Question: I am trying to align the elements shown in the below picture in the following way. I want the slideshow image to be where it is now, the title link where it is now, but I want the description text to be below the title and aligned next to the slideshow image, not have the div stack behind it.
Does anyone know an element that I can put on the slideshow image (with the green border) in order for this item to not allow the div to stack behind it?
The title of this below has a float:left on it which is making it appear next to the slideshow, but then the description text below, when I put a float:left on it, it goes next to the title.

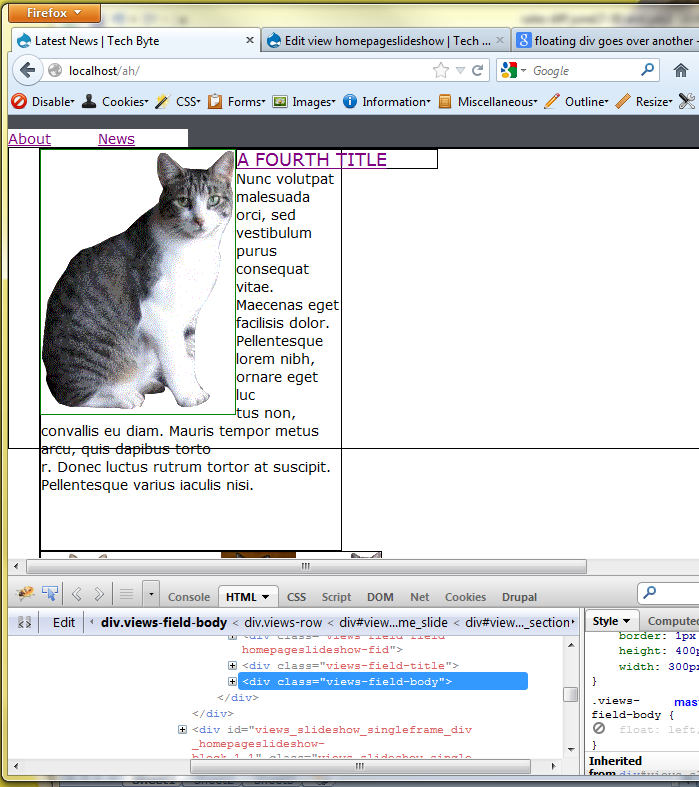
Answer: The answer just came to me like the CSS gods said hey bro its so obvious as I was typing the last part of the question.
In order to make the div stack below the picture, I had to make the "title" div extend to end of the container, so the description div below, automatically stacked below it when i floated it left of the image.
As you can see by the borders, I made the title long enough so the description div would automatically goto the next line. Durrrr. Not sure if anyone cares, but I all ready wrote the whole question out so maybe someone will search it and find it useful. This was with views slideshow with drupal, so it can be confusing sometimes.